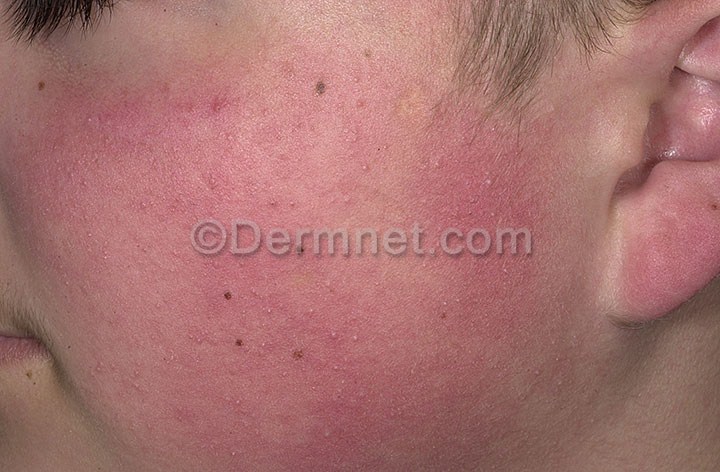
Disease: Atopic Dermatitis Photos